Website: lowes
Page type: billing-address
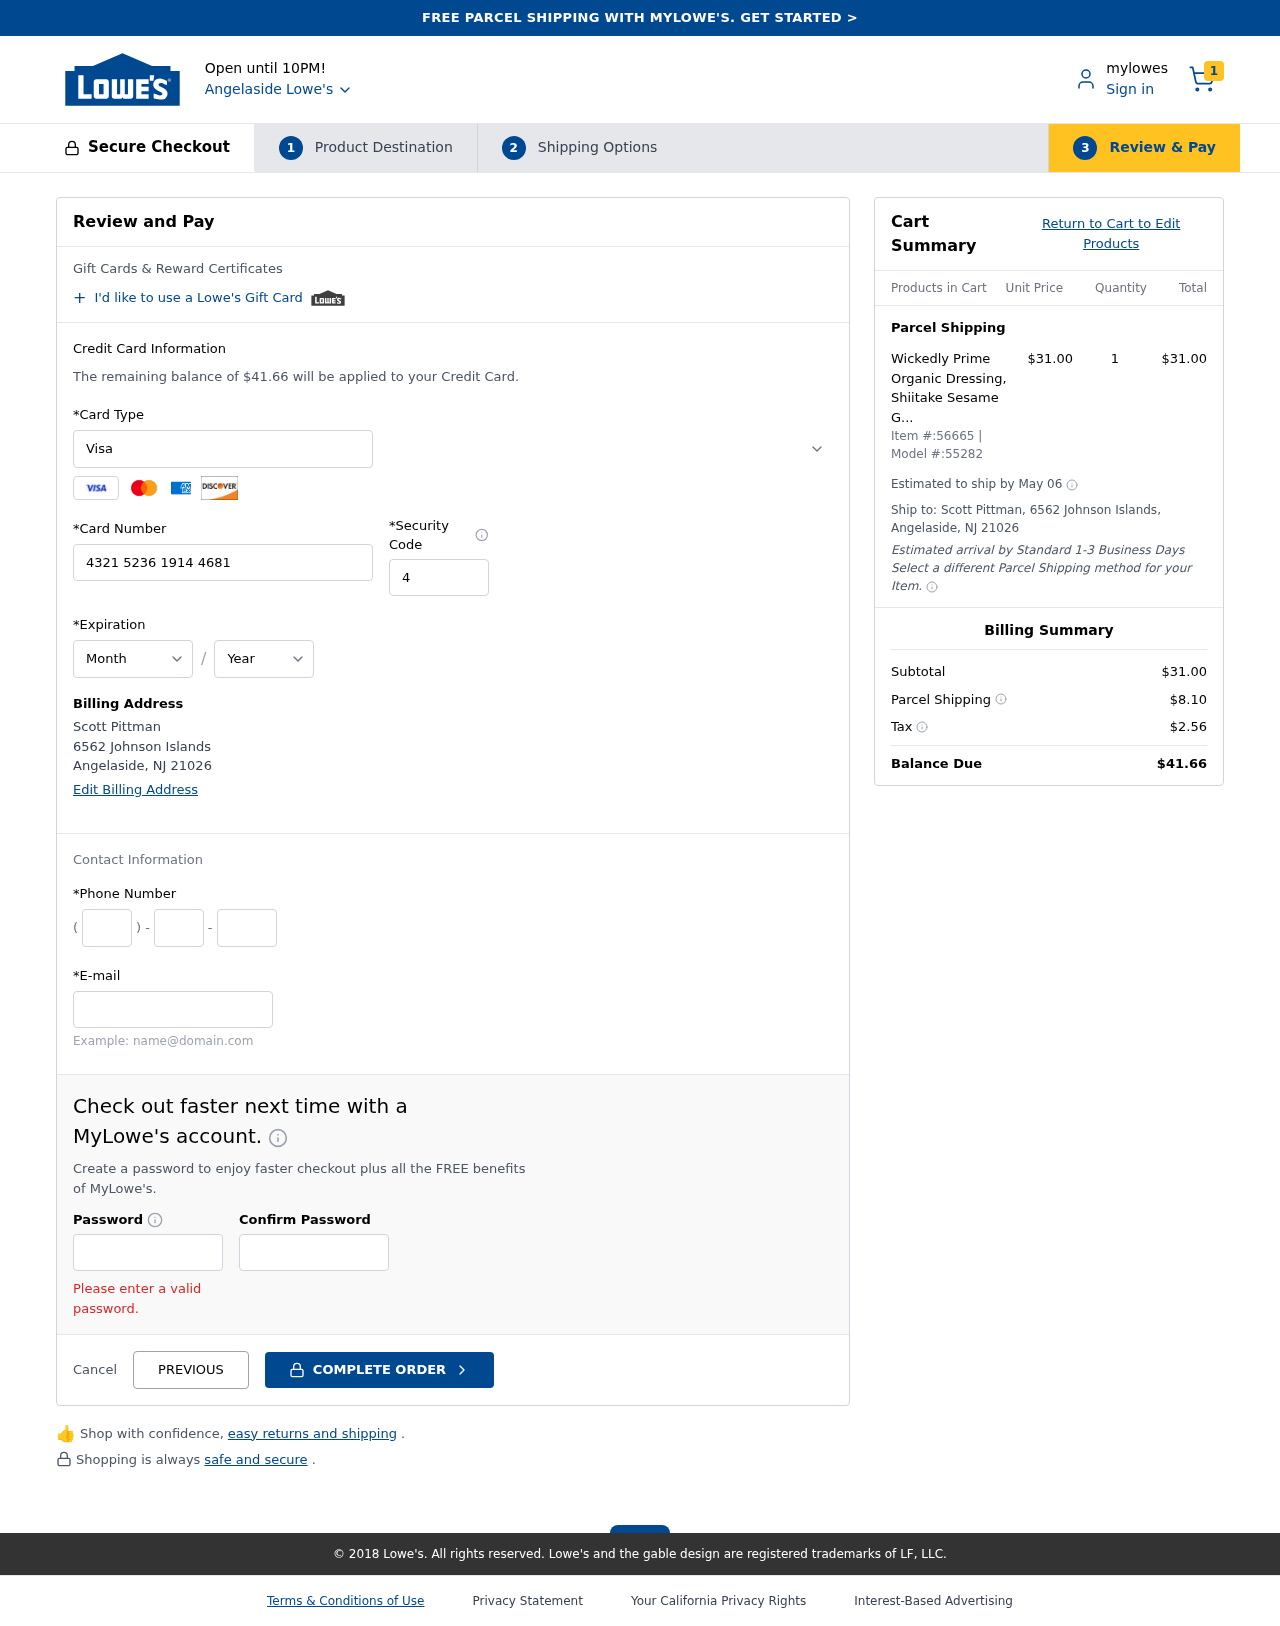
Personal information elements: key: PII_CARD_CVV
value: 438
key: PII_CARD_EXPIRY_MONTH
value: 10
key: PII_CARD_EXPIRY_YEAR
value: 29
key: PII_CARD_NUMBER
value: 4321 5236 1914 4681
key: PII_CARD_TYPE
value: Visa
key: PII_CITY
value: Angelaside
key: PII_CITY_STATE_ZIP
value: Angelaside, NJ 21026
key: PII_EMAIL
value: scottpittman@gmail.com
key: PII_FULLNAME
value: Scott Pittman
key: PII_PHONE_AREA
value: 513
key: PII_PHONE_PREFIX
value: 704
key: PII_PHONE_SUFFIX
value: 5404
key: PII_STREET
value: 6562 Johnson Islands
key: PII_FULLNAME2
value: Scott Pittman
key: PII_STATE_ABBR
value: NJ
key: PII_POSTCODE
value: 21026
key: PII_POSTCODE_FULL
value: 21026
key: PII_CITY_STATE
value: Angelaside, NJ
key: PII_POSTCODE_NUMERIC
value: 21026
Product elements: key: PRODUCT1_NAME
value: Wickedly Prime Organic Dressing, Shiitake Sesame Ginger, 16 Ounce
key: PRODUCT1_PRICE
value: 31
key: PRODUCT1_QUANTITY
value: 1
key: PRODUCT_ITEM_NUMBER
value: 56665
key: PRODUCT_MODEL_NUMBER
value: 55282
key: PRODUCT1_LINE_TOTAL
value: $31.00
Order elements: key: ORDER_NUM_ITEMS
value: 1
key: ORDER_TOTAL
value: $41.66
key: ORDER_SHIPPING_DATE
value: May 06
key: ORDER_SUBTOTAL
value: $31.00
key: ORDER_SHIPPING_COST
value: $8.10
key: ORDER_TAX
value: $2.56